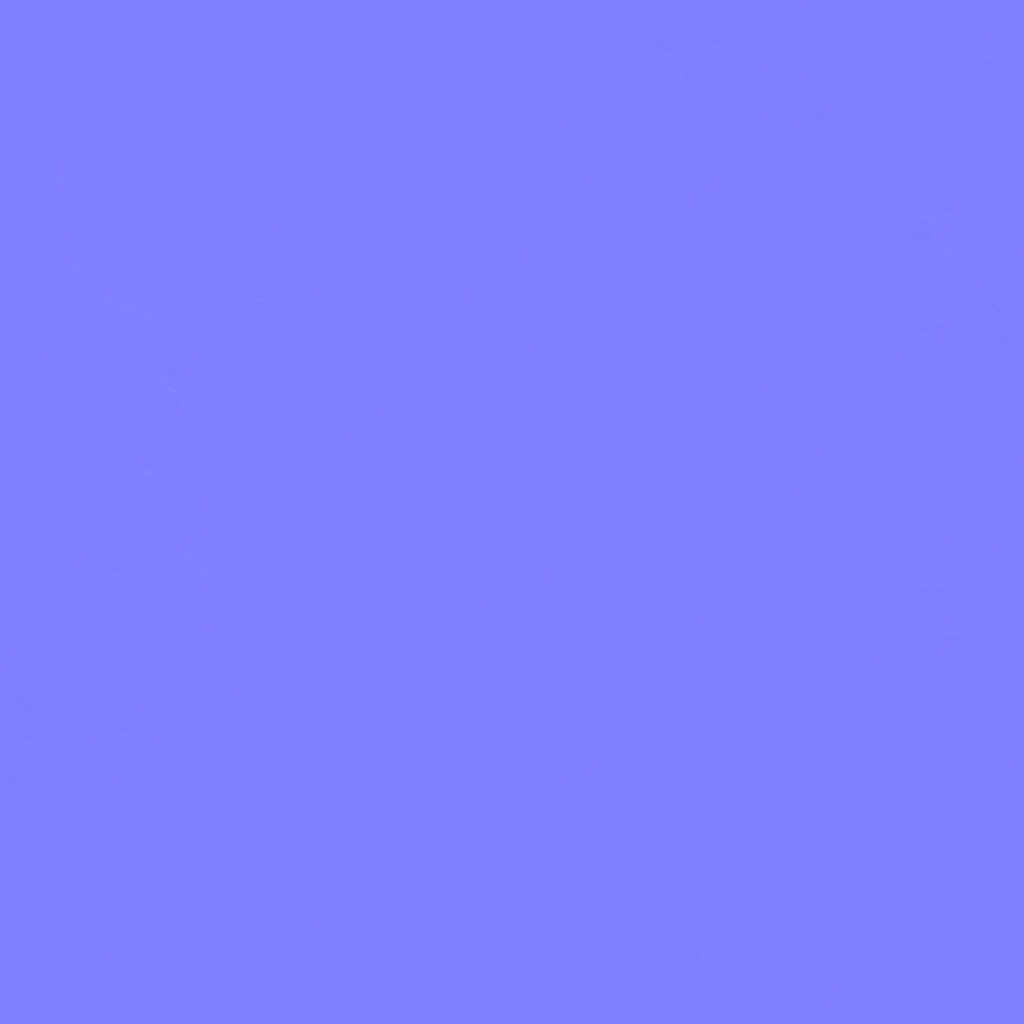
Texture map type: NormalGL